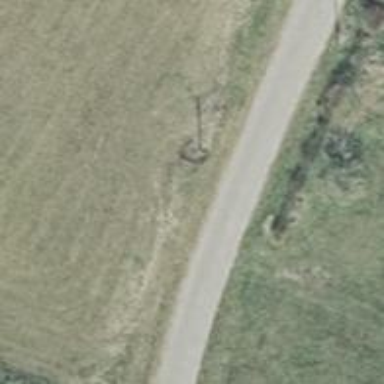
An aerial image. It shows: Power pole.